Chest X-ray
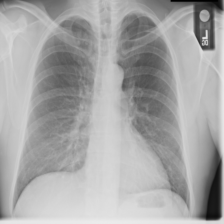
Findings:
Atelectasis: negative
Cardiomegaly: negative
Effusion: negative
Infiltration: negative
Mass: negative
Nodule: negative
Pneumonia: negative
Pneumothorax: negative
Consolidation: negative
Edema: negative
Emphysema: negative
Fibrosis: negative
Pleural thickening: negative
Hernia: negative